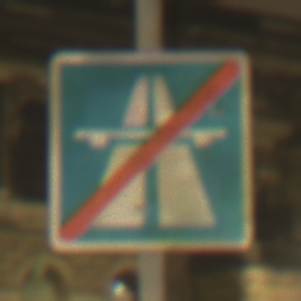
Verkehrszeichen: EndeAutbahn
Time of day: Night
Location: Outdoor (Urban)
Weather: Overcast
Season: NotSpecified
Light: Artificial